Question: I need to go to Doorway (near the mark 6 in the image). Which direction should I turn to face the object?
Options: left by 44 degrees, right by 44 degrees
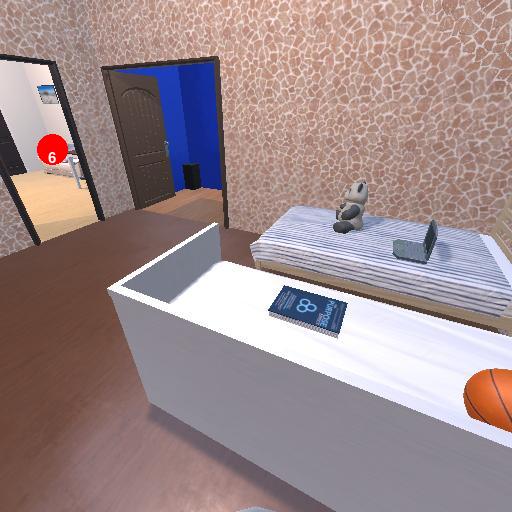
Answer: left by 44 degrees